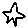
Label: star